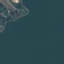
Label: SeaLake